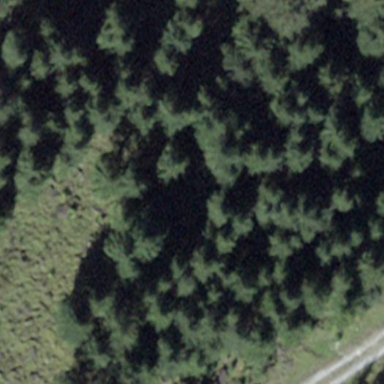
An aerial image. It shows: Forest area.